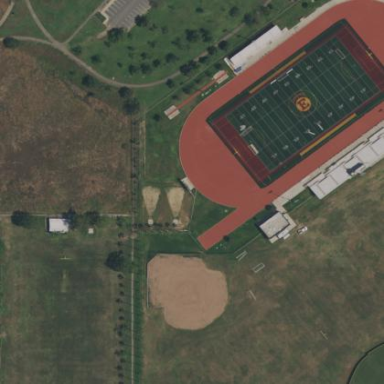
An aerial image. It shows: Artificial turf pitch used for American football.